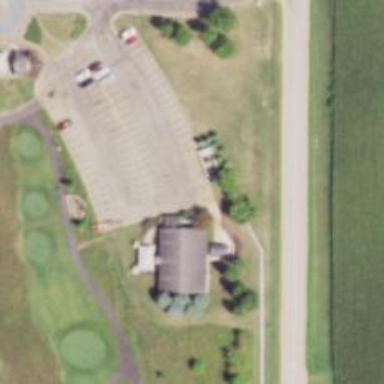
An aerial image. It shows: Path designated for golf carts.